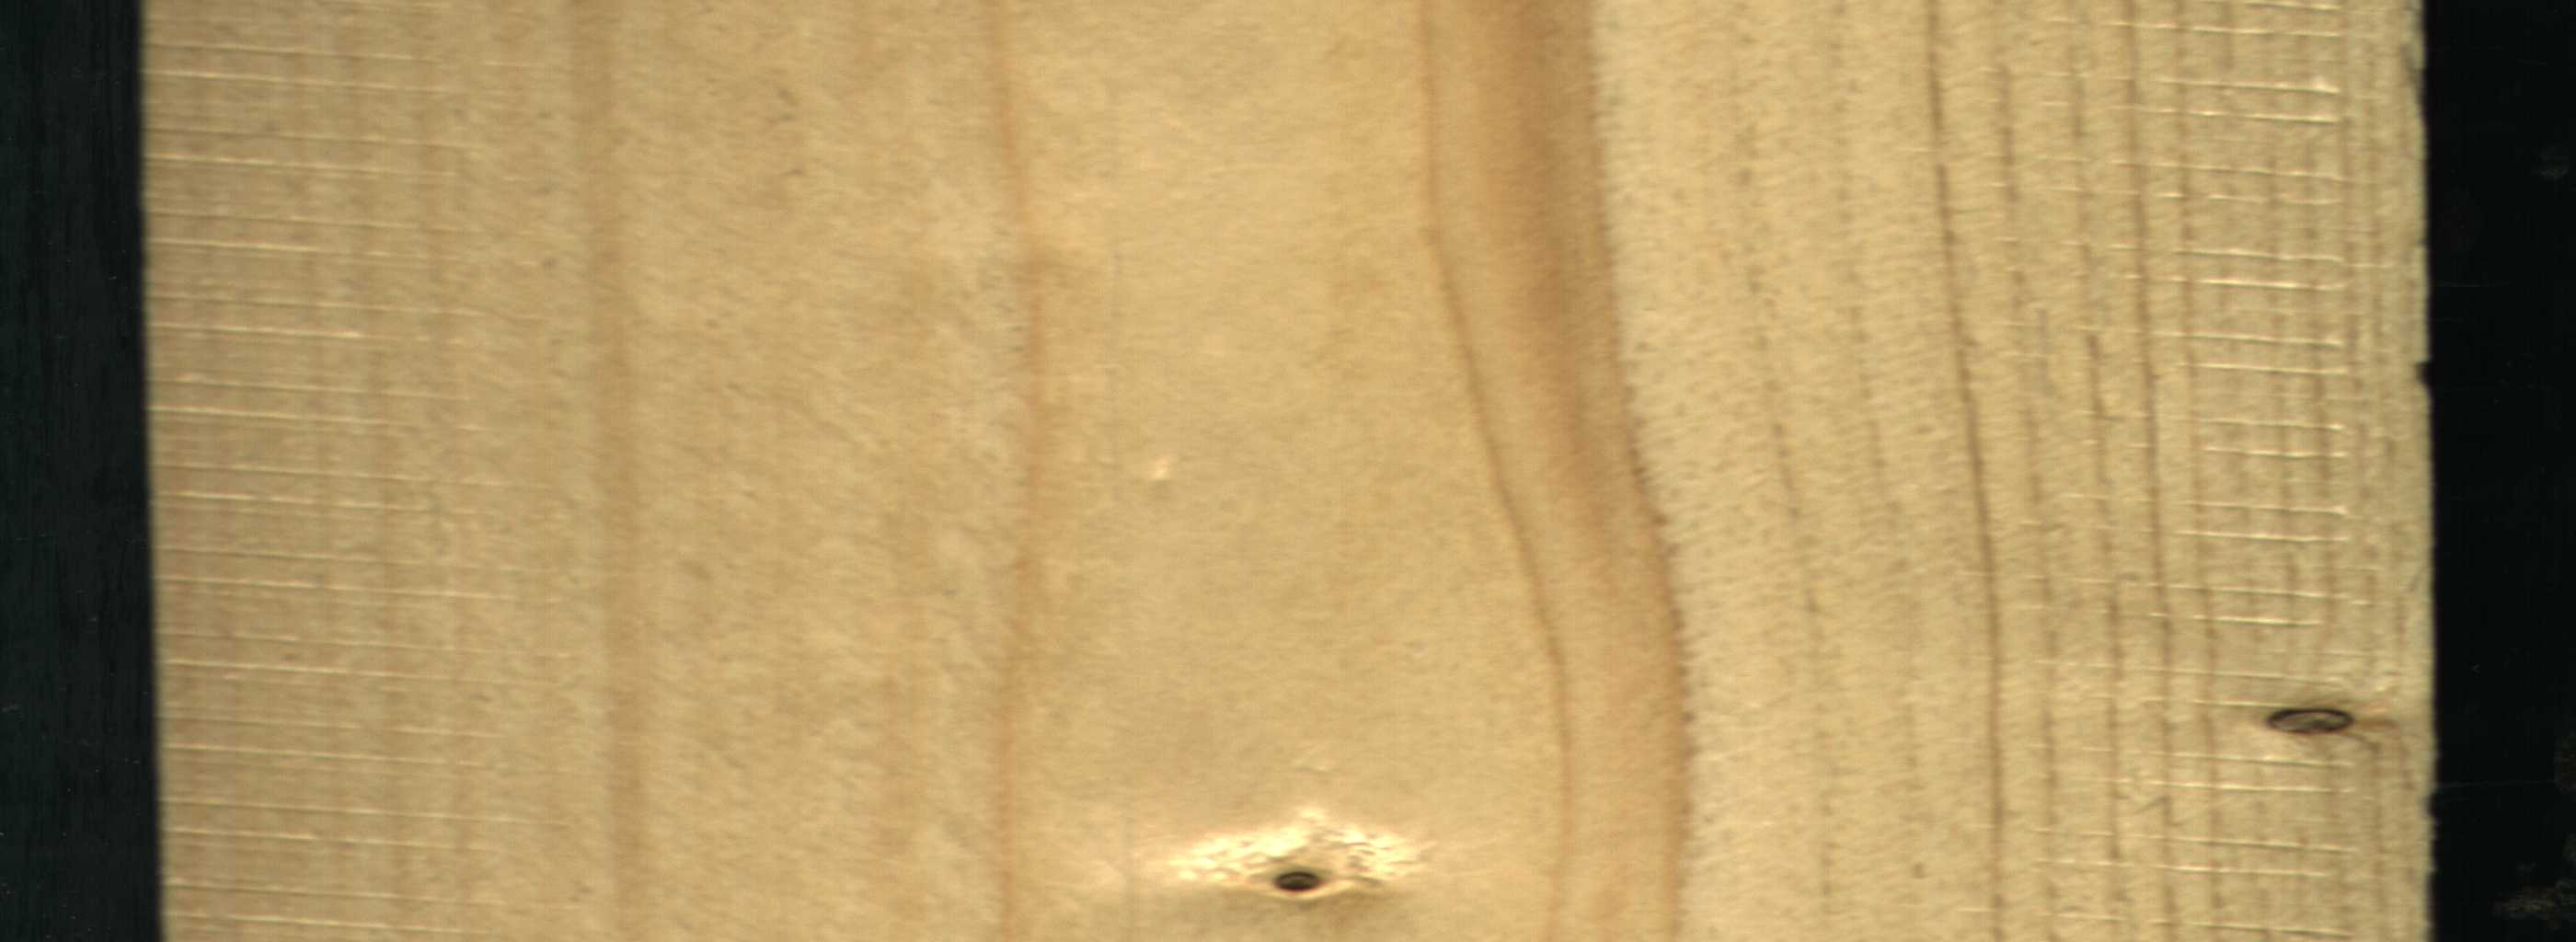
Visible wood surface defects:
Dead_Knot
Dead_Knot